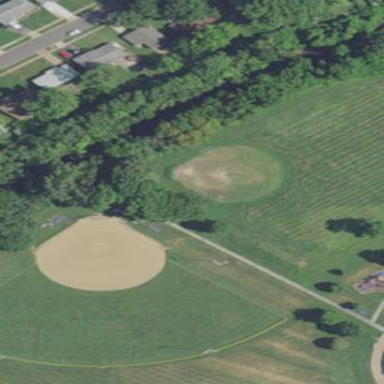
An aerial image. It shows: Baseball pitch for leisure and sports activities.